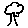
Label: tree